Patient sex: F
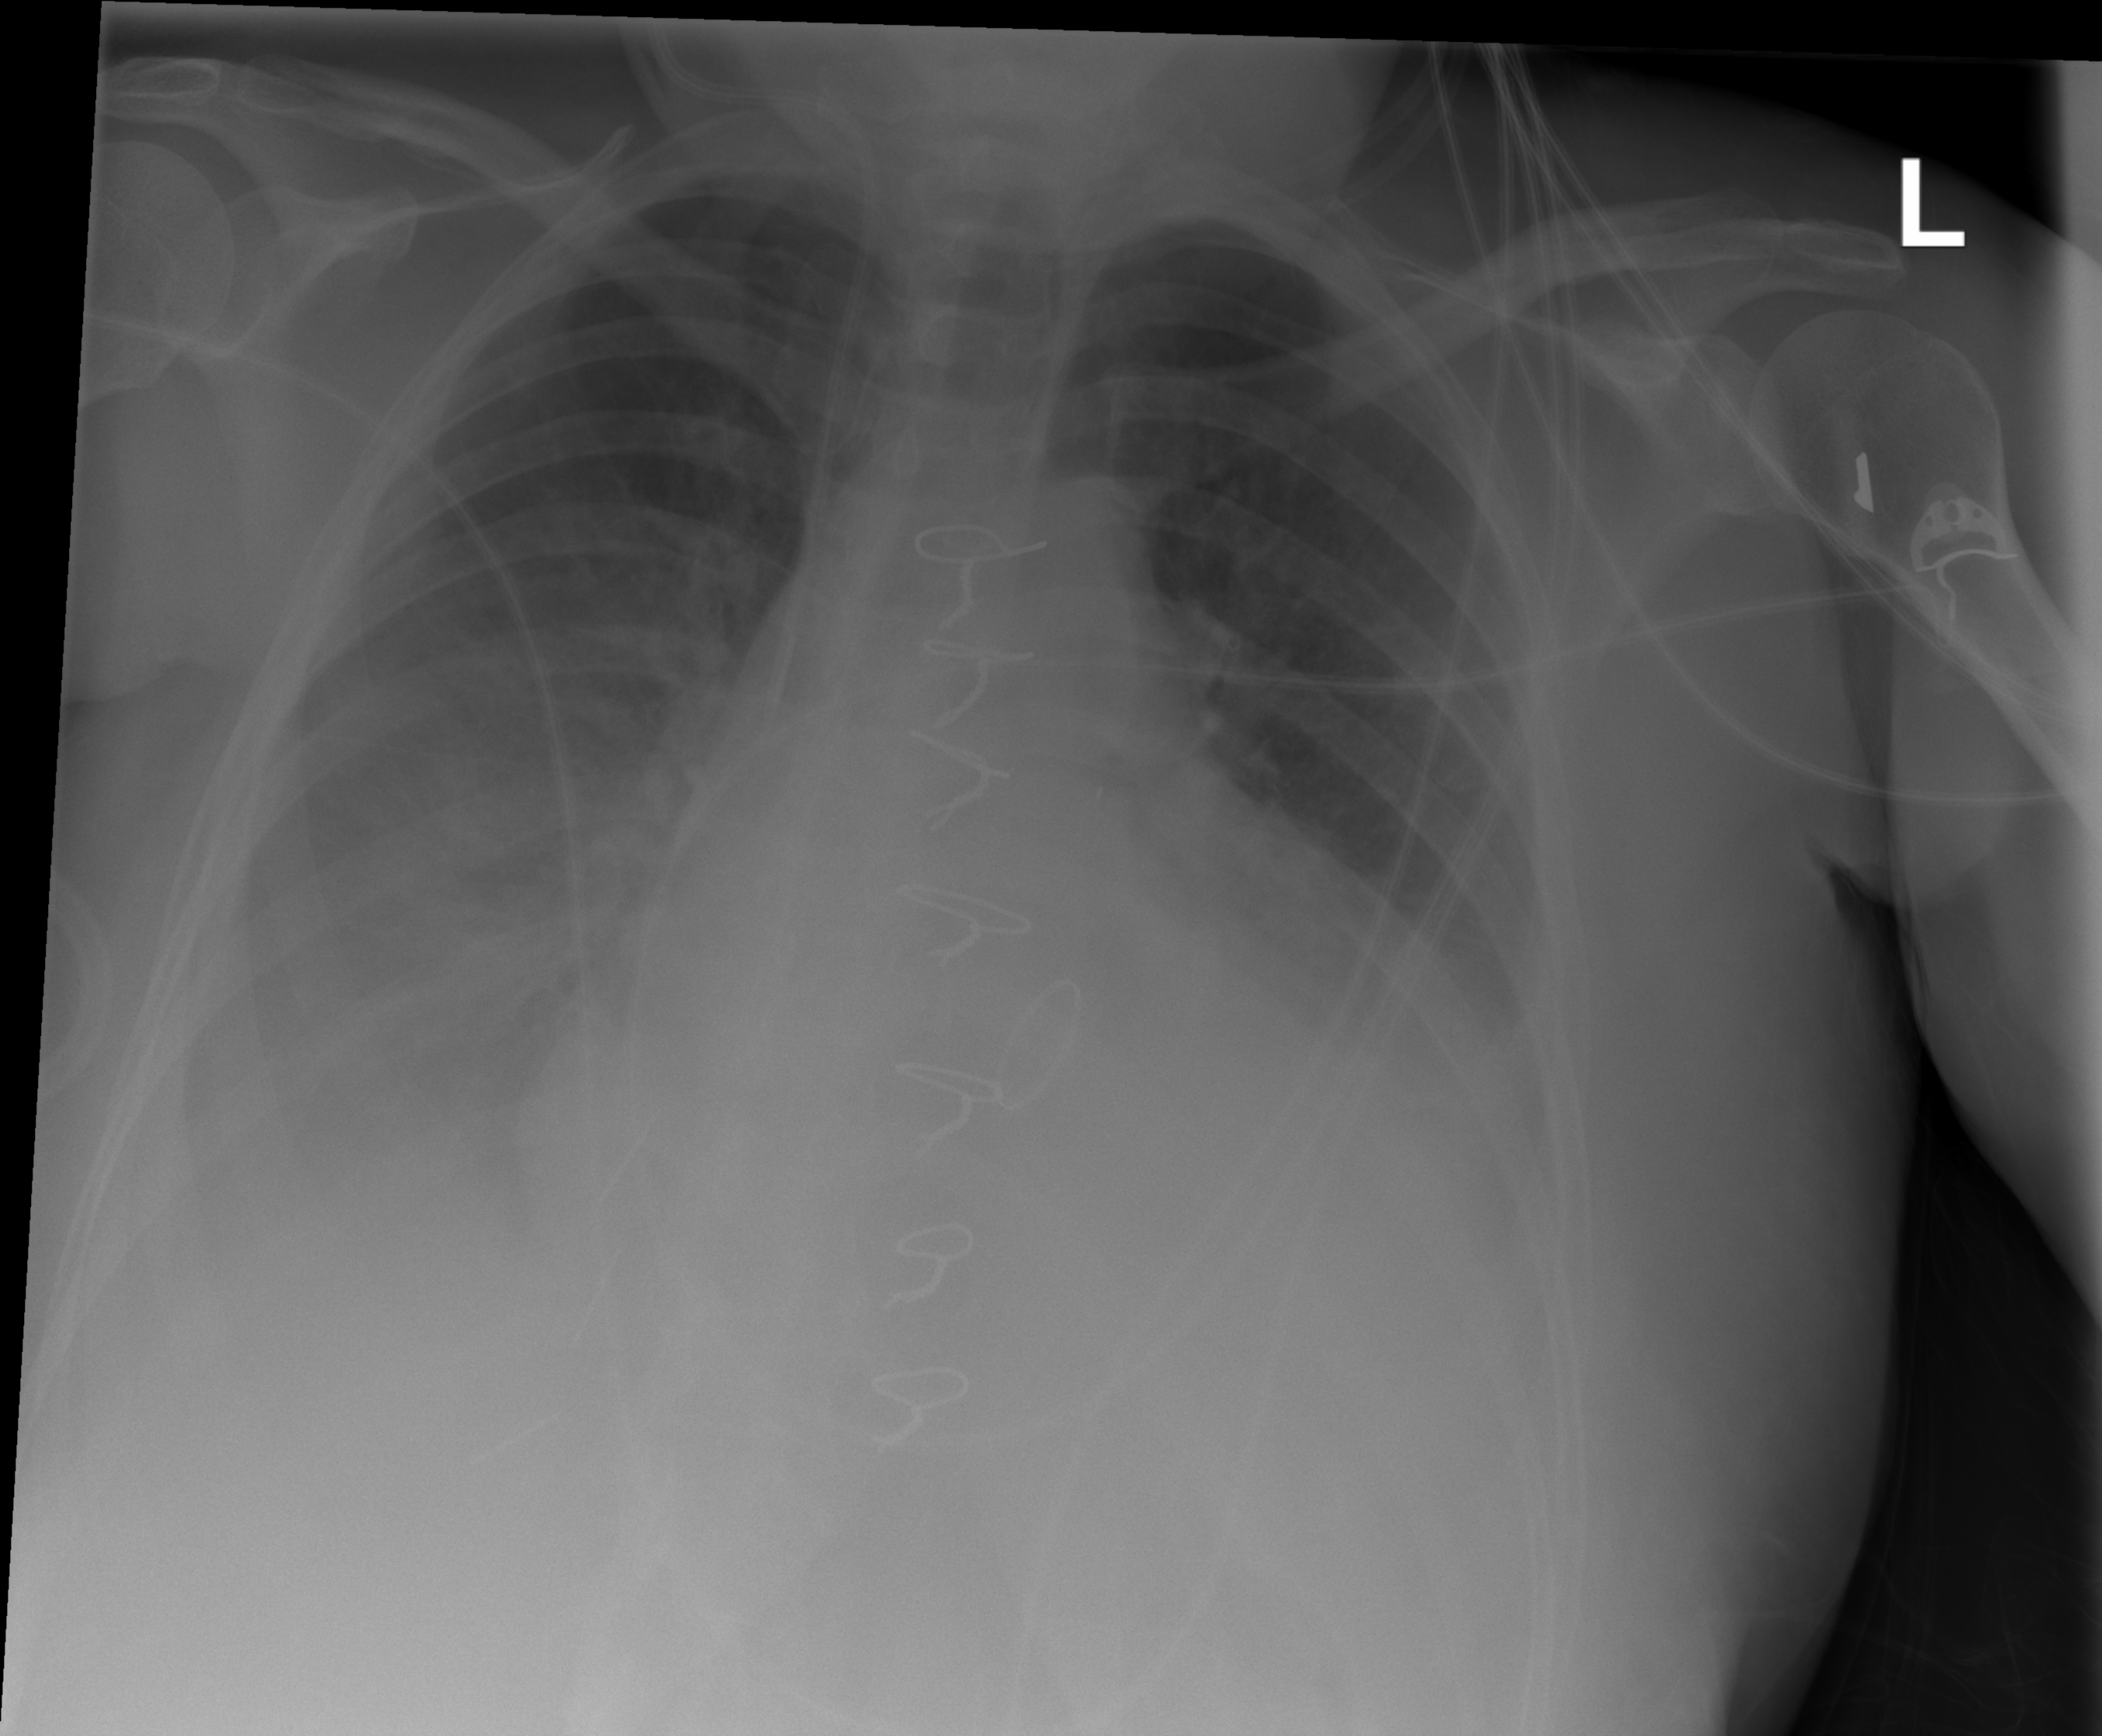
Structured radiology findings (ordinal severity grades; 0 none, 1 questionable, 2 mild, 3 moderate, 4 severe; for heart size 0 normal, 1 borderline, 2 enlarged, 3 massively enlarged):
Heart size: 3
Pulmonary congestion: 2
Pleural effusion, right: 2
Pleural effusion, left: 3
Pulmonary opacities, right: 2
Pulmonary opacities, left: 0
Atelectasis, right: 2
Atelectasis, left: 2